Question: I would like to build a specific layout for an android application. Actually, I would like to obtain something with the same behavior as inline-block div in html/css... I don't really know if I should use a LinearLayout or a GridLayout or something else...
It's like a horizontal LinearLayout but when the line is full, I would like my objects to go on the next line... I'm going to add the items programmatically to the container...
Here's an example of what I would like to do:

Do you have any idea?
Thanks by advance,
Valentin
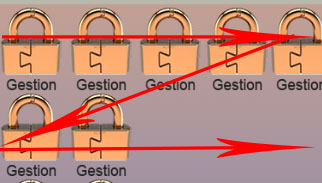
Answer: Instead of using a layout, it might be easier to use a GridView because they will only use memory for items on screen and can be added using an adapter.
Read more here: <URL>